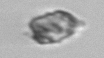
Label: detritus_transparent